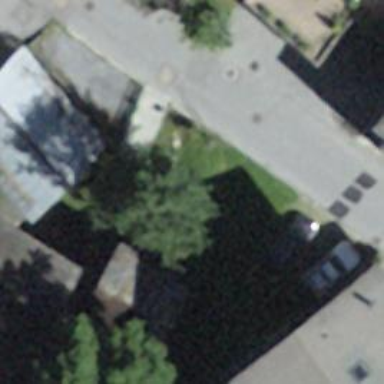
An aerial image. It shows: Shed building.